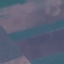
Land use / land cover: AnnualCrop